Question: I have 'ViewPager' with 'PagerTabStrip' , when swiping from page to another, both the pager and the tab will be moving together. (like google paly)
It's working fine. now all the pages have common data, and one part is going to change when swiping, so i don't want to swipe the whole page, just the area that going to change.
As you can see in the following image just the red area will be effected when swipe pages, the green area will not move.
I've searched a lot, but i can't find anything useful, any help would be appreciated.

viewpager code:
'''
<android.support.v4.view.ViewPager
android:id="@+id/pager"
android:layout_width="match_parent"
android:layout_height="match_parent">
<android.support.v4.view.PagerTabStrip
android:id="@+id/pager_title_strip"
android:layout_width="match_parent"
android:layout_height="wrap_content"
android:layout_gravity="top"
android:background="#FFFFFF"
android:textColor="#003366"
android:paddingTop="4dp"
android:paddingBottom="4dp"/>
</android.support.v4.view.ViewPager>
'''
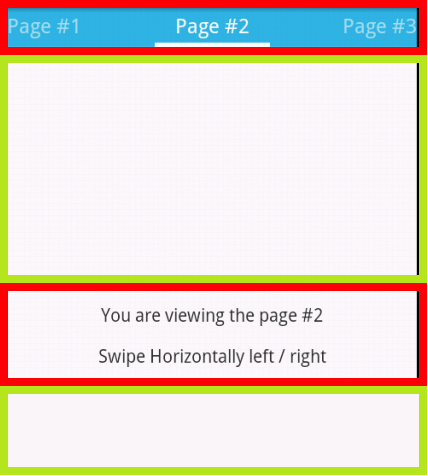
Answer: Using 'swipeyTabs' is the answer.
The problem when using 'PagerTabStrip' is that the 'PagerTabStrip' will be inside the 'ViewPager' tag see the following code:
'''
<android.support.v4.view.ViewPager
android:id="@+id/pager"
android:layout_width="match_parent"
android:layout_height="match_parent">
<android.support.v4.view.PagerTabStrip
android:id="@+id/pager_title_strip"
android:layout_width="match_parent"
android:layout_height="wrap_content"
android:layout_gravity="top"
android:background="#FFFFFF"
android:textColor="#003366"
android:paddingTop="4dp"
android:paddingBottom="4dp"/>
</android.support.v4.view.ViewPager>
'''
so you cant separate them form each other.
but when using the SwipeyTabs, each tag will be as a separate part, see the following code:
'''
<net.peterkuterna.android.apps.swipeytabs.SwipeyTabs
android:id="@+id/swipeytabs"
android:layout_width="fill_parent"
android:layout_height="wrap_content"
swipeytabs:bottomBarColor="#ff96aa39"
swipeytabs:bottomBarHeight="2dip"
swipeytabs:tabIndicatorHeight="3dip"
android:background="#ff3b3b3b"/>
<android.support.v4.view.ViewPager
android:id="@+id/viewpager"
android:layout_width="fill_parent"
android:layout_height="0px"
android:layout_weight="1" />
'''
In this case, you can customize your layout as you want by dealing with 'ViewPager' and 'SwipeyTabs' as two parts.
In your case, I guess you can put the 'SwipeyTabs' and 'ViewPager' in red position like in the image, and in the green areas, you have to just adjust them as your needs.
I found these links which may help you. Good luck with that.
- <URL>